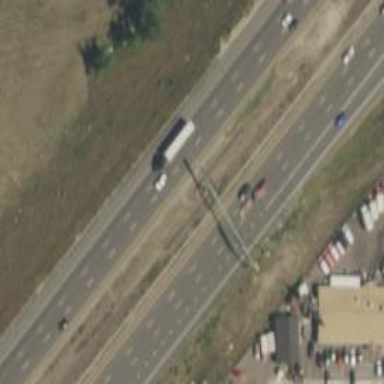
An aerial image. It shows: Motorway junction.